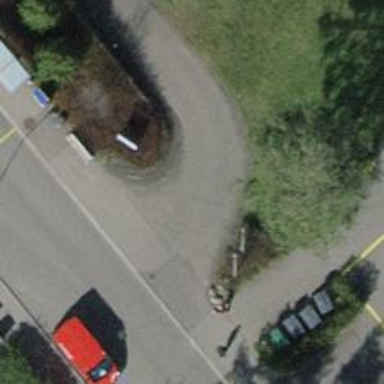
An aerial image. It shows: Unmarked crossing with traffic calming table on the road.